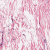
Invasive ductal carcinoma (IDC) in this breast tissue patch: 0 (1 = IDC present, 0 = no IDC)